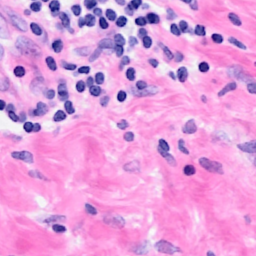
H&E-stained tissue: Breast